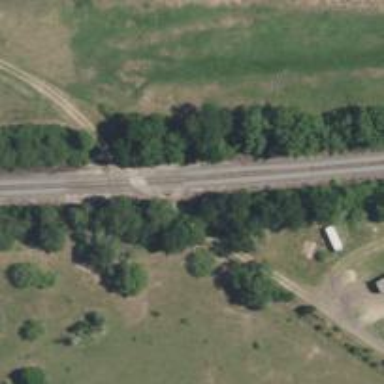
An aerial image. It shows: Railway level crossing.